Aerial crown-view tile of a tropical tree (Barro Colorado Island, Panama), acquired 20250414:
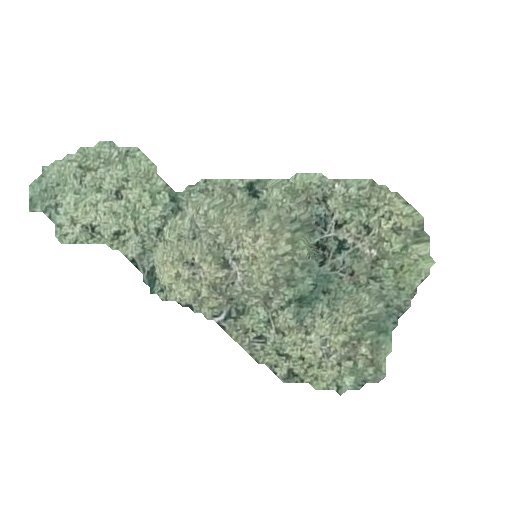
Species: Luehea seemannii
GBIF accepted scientific name: Luehea seemannii
Crown area: 82.723 m²